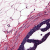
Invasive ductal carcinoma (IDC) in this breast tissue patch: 0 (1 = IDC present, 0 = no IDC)